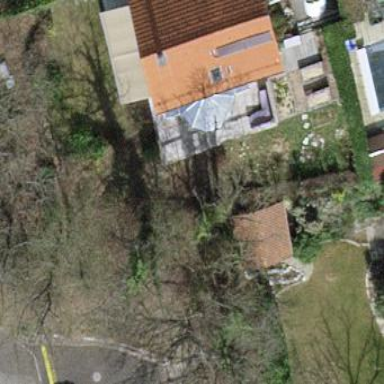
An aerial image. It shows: Garden enclosed by fence.